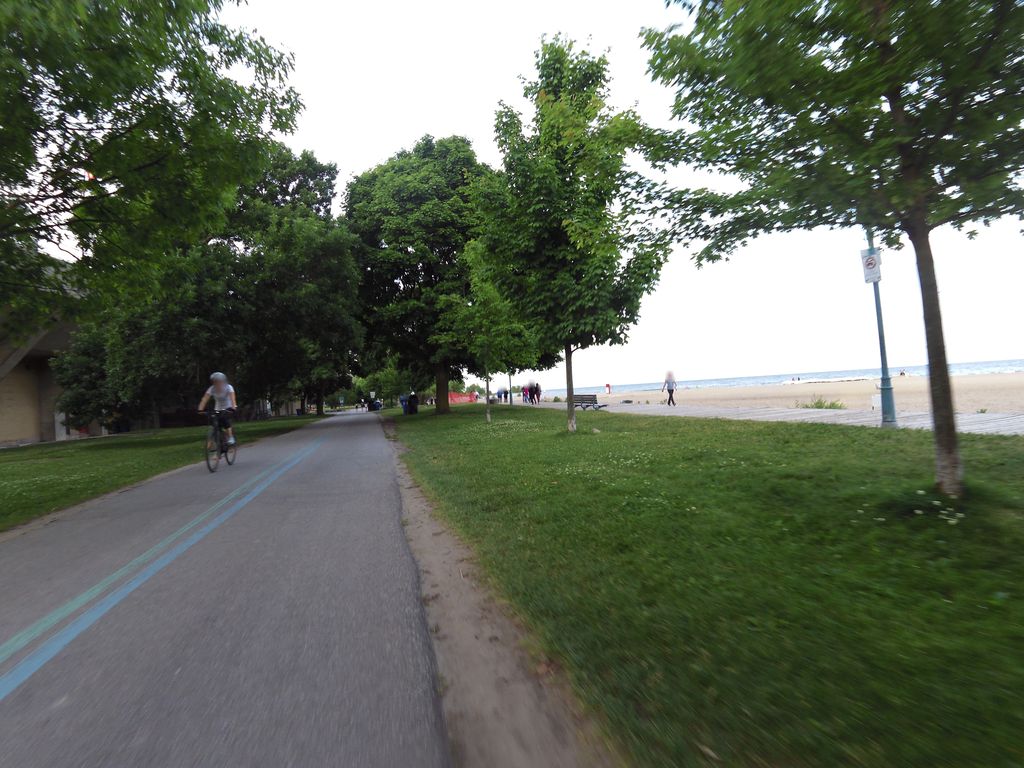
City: toronto